What modifications can be observed between these two pictures?
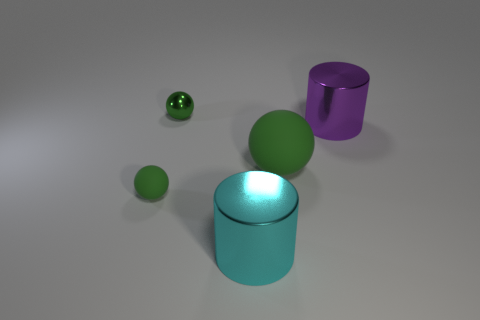
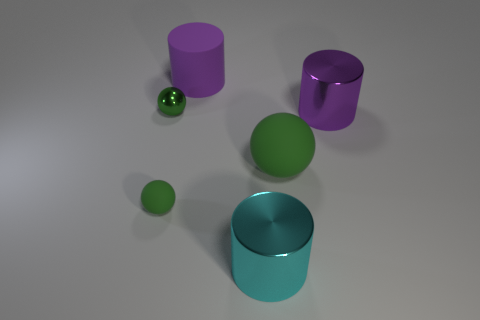
the purple matte thing has been added
the big matte cylinder has been added
the purple rubber cylinder has appeared
the matte cylinder has been added
the big purple matte cylinder to the left of the cyan thing has been added
the large purple matte cylinder that is behind the tiny shiny sphere has been newly placed
the big purple matte cylinder behind the purple metallic cylinder has appeared